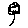
Label: flower